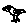
Label: bird